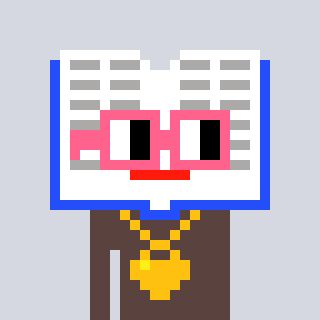
a pixel art character with square pink glasses, a dictionary-shaped head and a darkbrown-colored body on a cool background